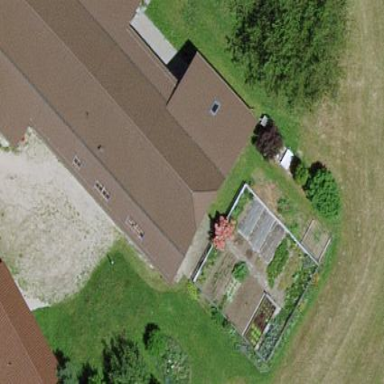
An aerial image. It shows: Farm building.